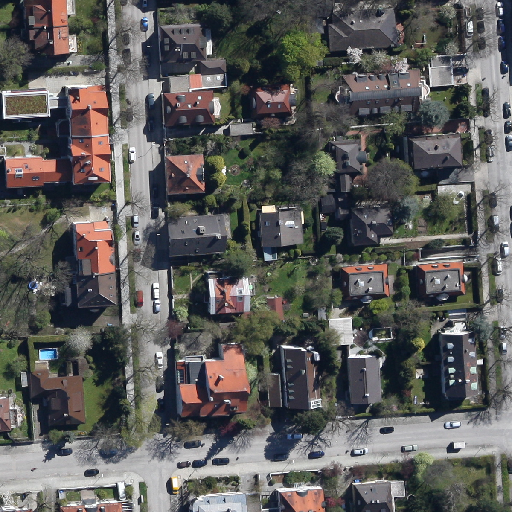
Referring expression: vehicle driving on the road